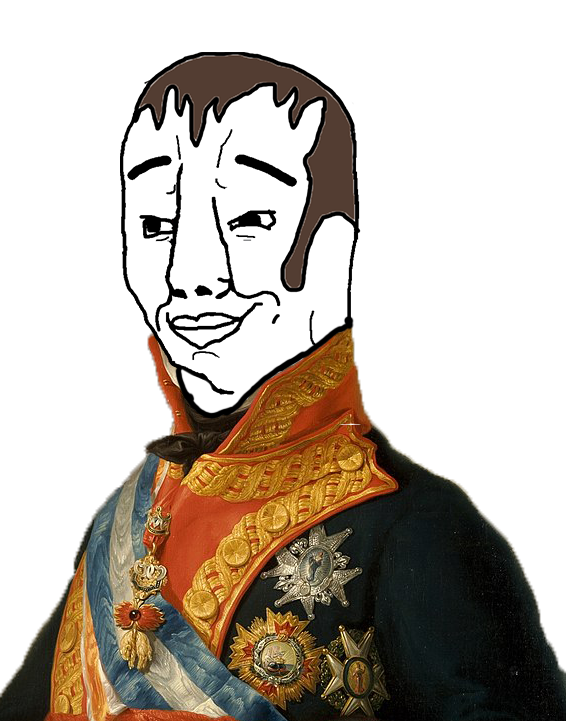
Label: 5_Poljak